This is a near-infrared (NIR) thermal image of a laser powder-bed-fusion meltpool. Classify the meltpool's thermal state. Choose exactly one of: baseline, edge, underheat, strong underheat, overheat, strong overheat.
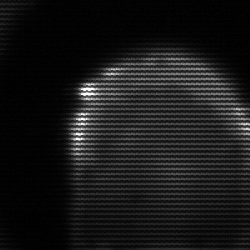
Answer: edge